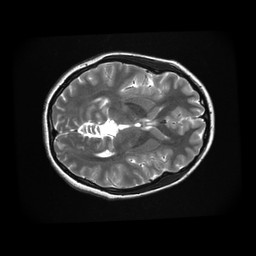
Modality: T2w
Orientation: axial
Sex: female
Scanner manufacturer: ge
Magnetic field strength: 3 T
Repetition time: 5 s
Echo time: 0.101 s